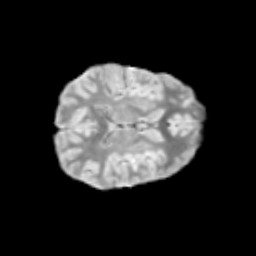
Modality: T2w
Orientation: axial
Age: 11
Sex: female
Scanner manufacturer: siemens
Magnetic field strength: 3 T
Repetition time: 3.8 s
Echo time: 0.07 s